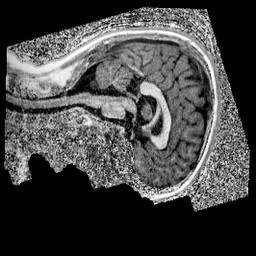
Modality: UNIT1
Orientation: sagittal
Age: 11
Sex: male
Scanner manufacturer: siemens
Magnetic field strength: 3 T
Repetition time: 4 s
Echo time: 0.00299 s